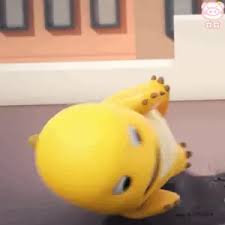
Label: nailong